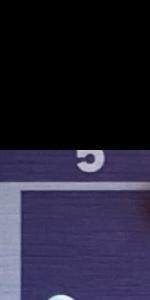
Label: Empty